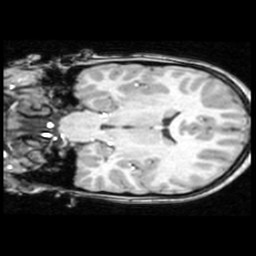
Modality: T1w
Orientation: coronal
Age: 9
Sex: male
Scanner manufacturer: ge
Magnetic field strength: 1.5 T
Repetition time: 0.03333 s
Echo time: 0.008 s